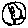
Label: cat